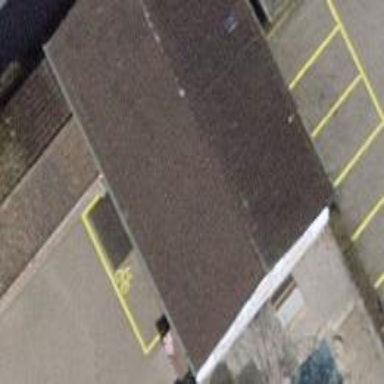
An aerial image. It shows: Kindergarten building.